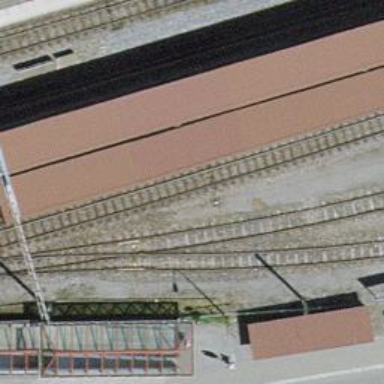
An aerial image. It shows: Narrow-gauge railway yard with one track. The yard is electrified with contact line.